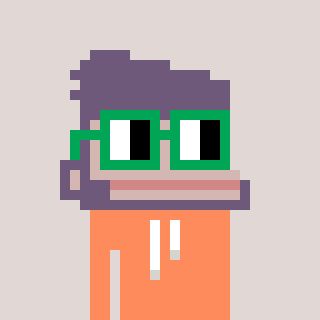
a pixel art character with square green glasses, a ape-shaped head and a peachy-colored body on a warm background